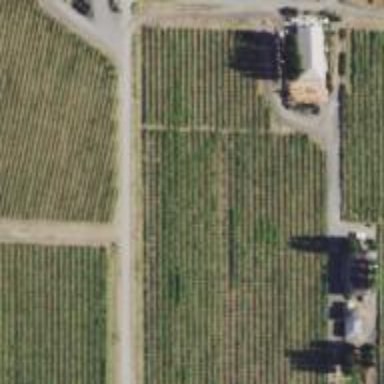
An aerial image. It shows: Vineyard where grapes are grown.